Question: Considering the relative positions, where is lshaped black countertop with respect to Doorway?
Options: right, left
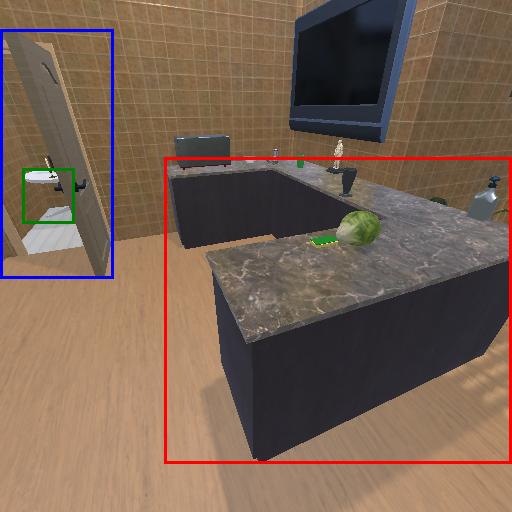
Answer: right